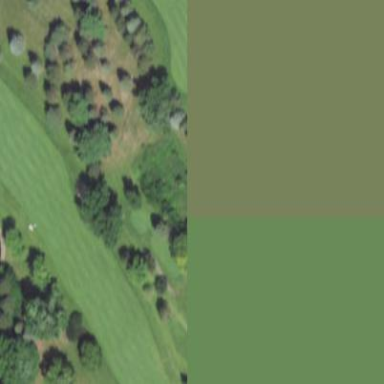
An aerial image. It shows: Area of rough grass used for golf.